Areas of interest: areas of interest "Park Square"
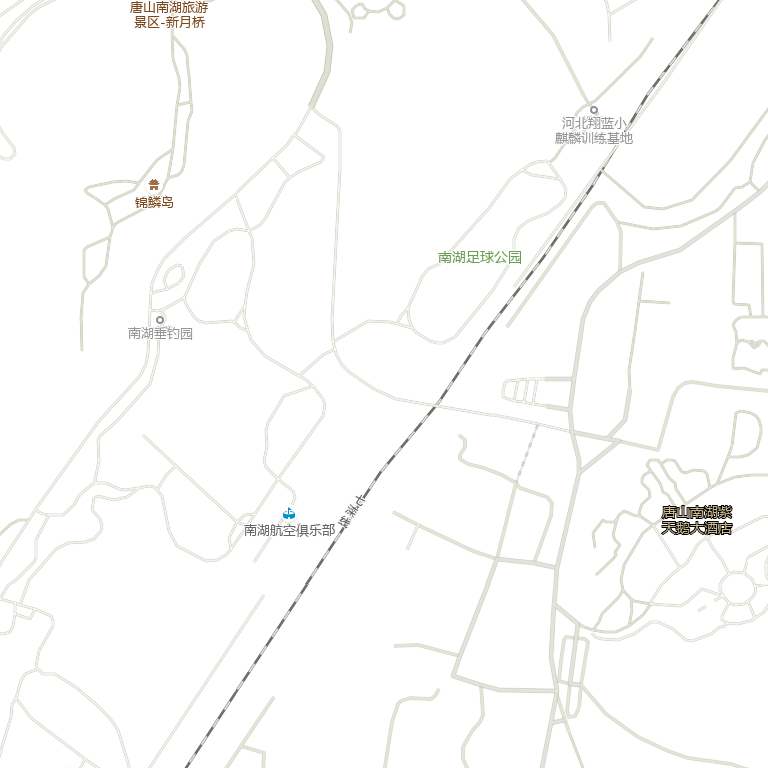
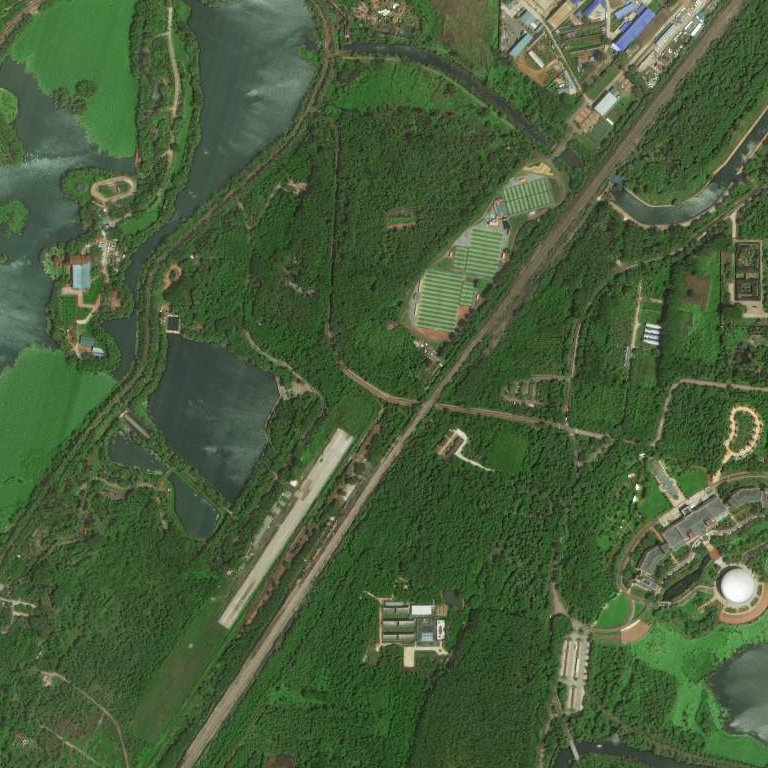